Current action and preconditions to check: trajectory_clear

Your task: For each precondition in the list above, predict whether it will hold at this action.

Consider the current scene as observed from the mobile robot's camera, and analyze the predicted future states of all dynamic agents (e.g., people, animals, vehicles, or any moving entities) within the NEXT SECOND.

IMPORTANT: Only answer "very likely" if you are absolutely certain—based on strong, clear evidence—that a dynamic agent will violate the precondition in the predicted future state. Do NOT answer "very likely" for unlikely, ambiguous, or low-probability risks.

Ask yourself for each precondition: Is there a high probability, with clear and convincing evidence, that the predicted future states of any dynamic agent will interfere with the predicted future state of the currently executing action within the NEXT SECOND, causing that precondition to fail?

Assess the risk level based on these predictions. Use "likely" or "very likely" if motions create a clear risk of interference.

Use "neutral" or "improbable" if agents are nearby but their predicted paths are clearly diverging or non-conflicting.

Failure Risk Categories: "very improbable", "improbable", "neutral", "likely", "very likely"

Answer Format: Output ONLY the probability_of_failure value from these categories: "very improbable", "improbable", "neutral", "likely", "very likely"

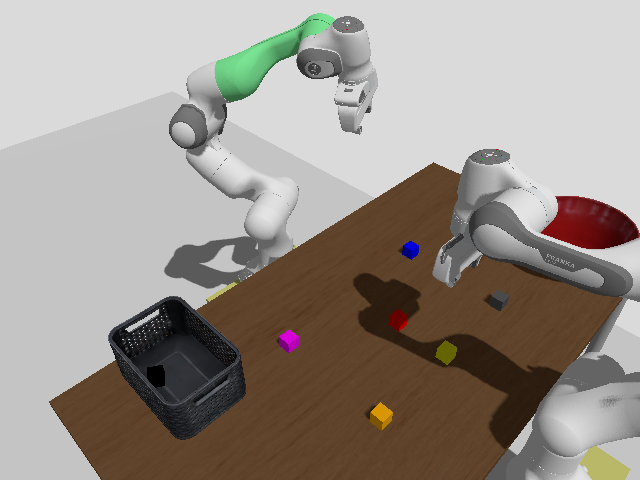

Answer: very improbable